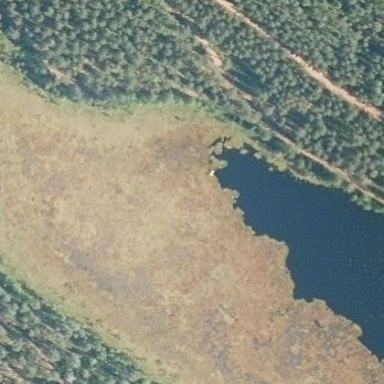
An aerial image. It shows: Bog wetland.